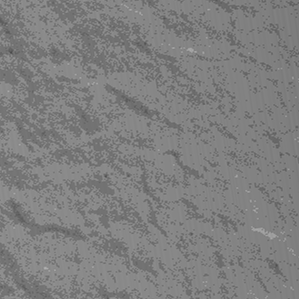
Label: frost